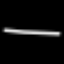
Label: line